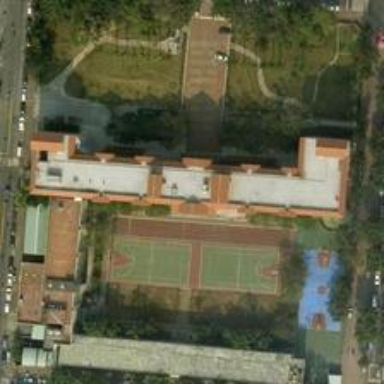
What is in the front of the main building is a large green space, and a few pieces of basketball courts is located in the back of the main building .